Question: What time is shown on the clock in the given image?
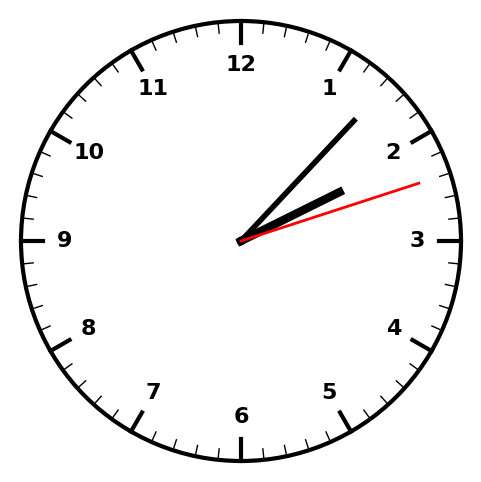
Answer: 02:07:12